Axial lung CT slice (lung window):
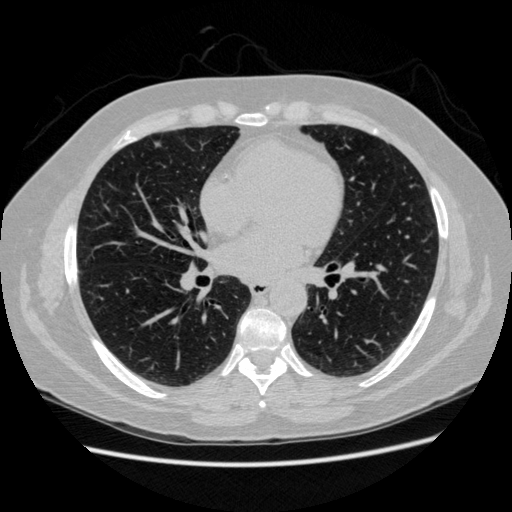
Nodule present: yes
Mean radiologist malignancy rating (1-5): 3